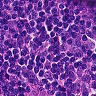
Metastatic tissue present: no